Field crop: maize
Growth stage: 2
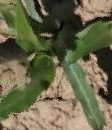
Species: maize